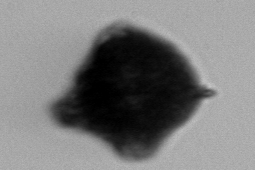
Label: Gonyaulax